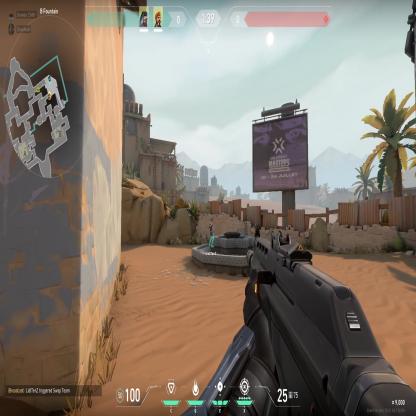
Label: teammate